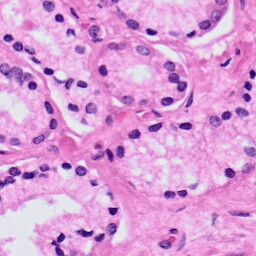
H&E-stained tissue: Prostate